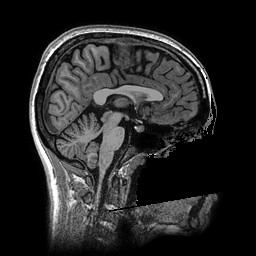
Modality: T1w
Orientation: sagittal
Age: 23
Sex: female